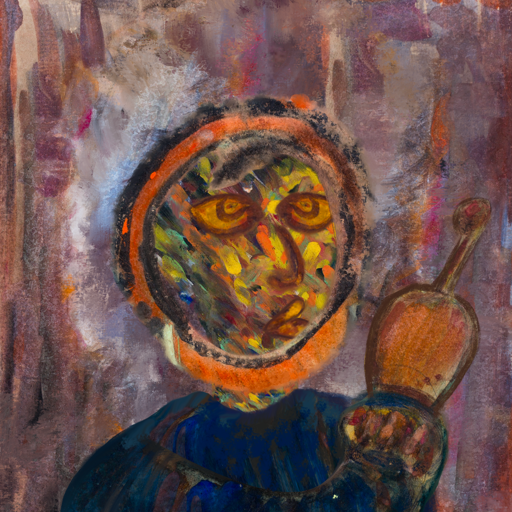
Background: Hypocrite, Head And Neck Side: An_Impression, Face Side: Comrade, Bust: Pipe, Hair Side: Childish, Head Accessory: Blank, Second Necklace: Blank, Necklace: Blank, Baby: Blank